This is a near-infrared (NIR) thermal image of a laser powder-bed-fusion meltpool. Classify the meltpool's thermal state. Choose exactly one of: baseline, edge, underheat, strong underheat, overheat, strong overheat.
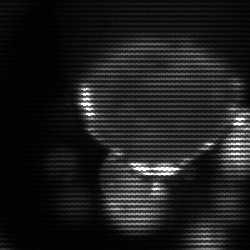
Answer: edge